Question: I am using CKEditor and it seems that it is possible with the correct keypresses to get the following unicode character inserted into the textarea.
> U+200B ZERO WIDTH SPACE
Now when I try to save this into a MySQL database I get the following error:-
'''
MySql.Data.MySqlClient.MySqlException
Incorrect string value: ' </...' for column 'Content' at row 1
'''
From what I can see I have a several options:-
1. Change the collation on my table, however I am not entirely sure what impact this will have on my c# MVC4 application that uses NHibernate as the ORM
2. Strip out the unicode from the string before I insert into the database, however I am not entirely how to do this and even if it is correct.
3. This seems to be a bug in CKEditor for certain browsers, however I would like to future proof myself by not waiting for a fix.
So my question is simply what is my best option to get around this issue?

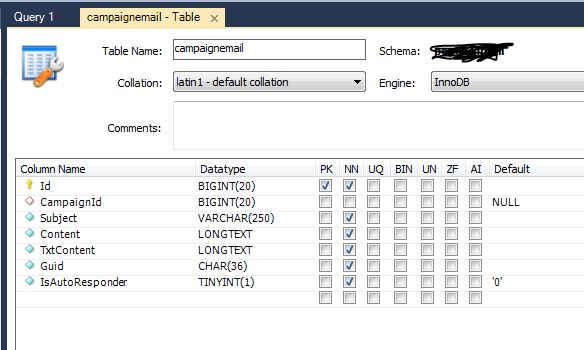
Answer: Visibly your 'charset' is Latin1.
You shouldn't try to store unicode data in Latin1 column. You will probably have to change that:
'''
ALTER TABLE campaignemail MODIFY Content LONGTEXT CHARACTER SET utf8
'''
Beware when doing so that if you erroneously stored "unicode-pretending-to-be-latin1" this might put a mess in your table values.
---
BTW the 'charset' is the encoding used to map from a "letter" (strictly speaking: a codepoint) to "bytes".
The 'collation' define the relative order between the various "letters". If is used to search/sort columns.